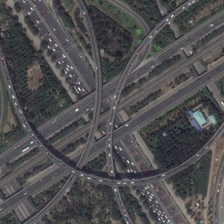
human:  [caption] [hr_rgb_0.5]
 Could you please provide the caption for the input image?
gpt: a large number of overpasses have been built in this area .

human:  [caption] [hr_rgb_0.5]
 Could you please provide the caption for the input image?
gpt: a large number of trees were planted around the overpass .

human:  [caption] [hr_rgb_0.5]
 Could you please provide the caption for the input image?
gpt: a large number of overpasses have been built in this area .

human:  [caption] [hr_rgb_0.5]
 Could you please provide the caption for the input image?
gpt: a large number of trees were planted around the overpass .

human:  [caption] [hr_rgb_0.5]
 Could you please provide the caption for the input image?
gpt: a large number of overpasses have been built in this area .